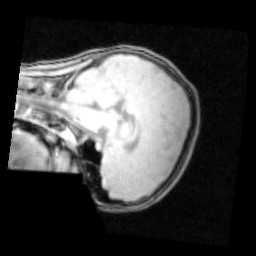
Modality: PDw
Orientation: sagittal
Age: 12
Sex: female
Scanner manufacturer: siemens
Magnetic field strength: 3 T
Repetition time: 0.25 s
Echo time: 0.00103 s